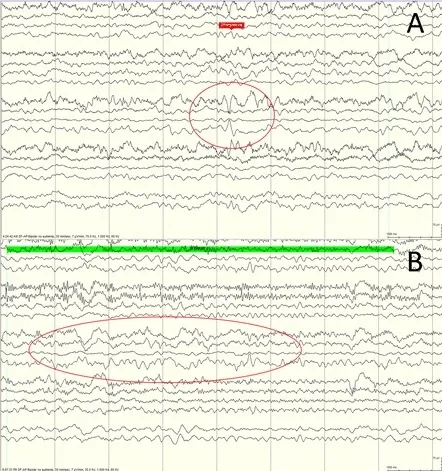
Electroencephalogram of Case 2 prior to antiepileptic therapy. A; Left temporal sharp wave; b Left temporal slowing.
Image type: electrography (eeg)